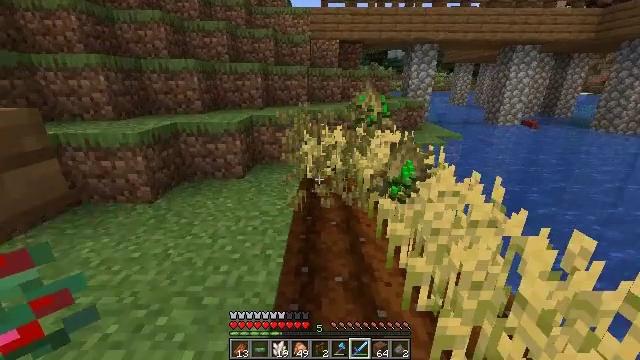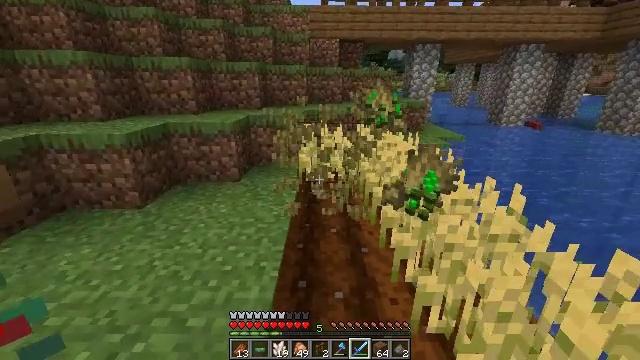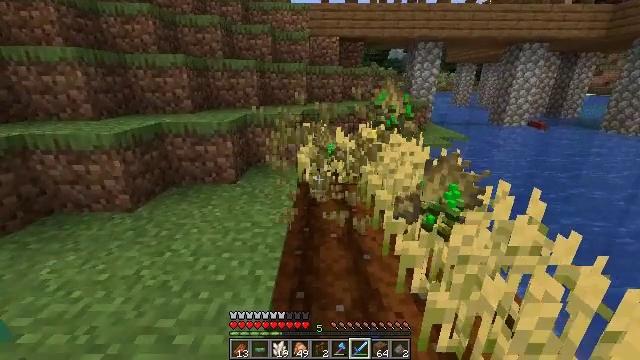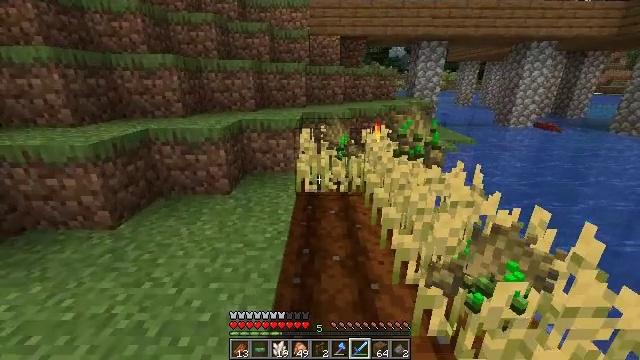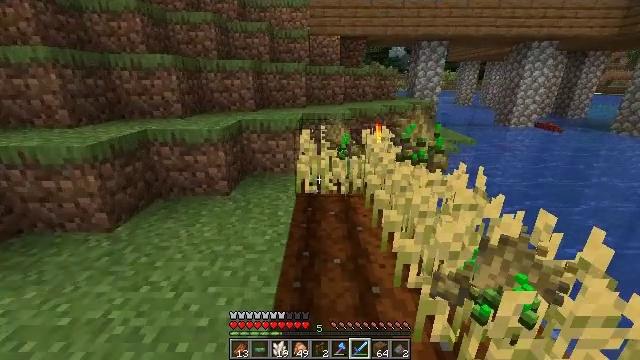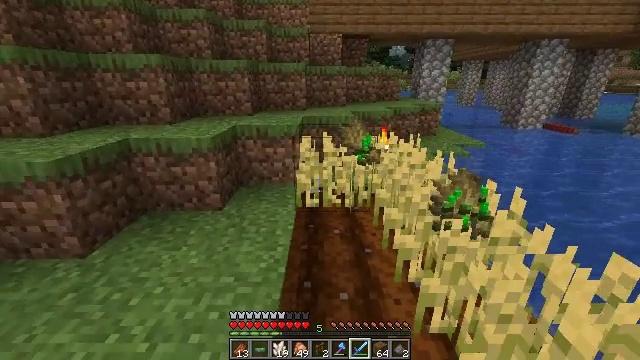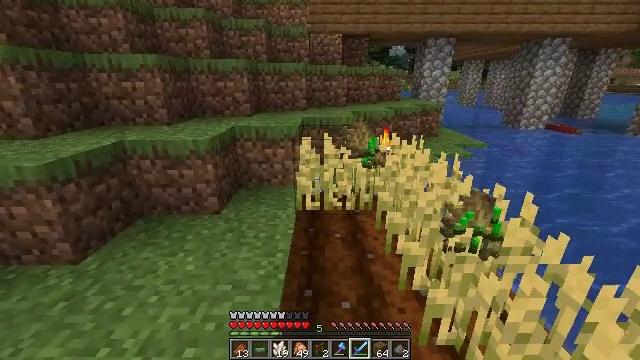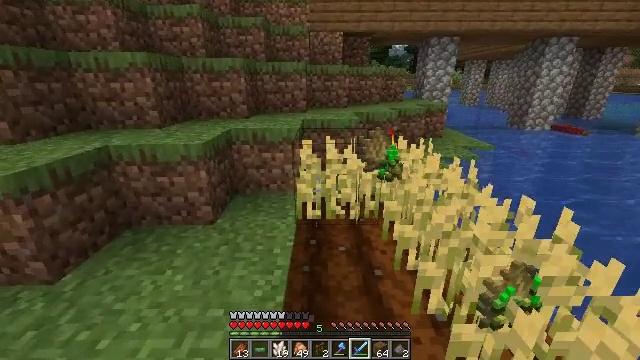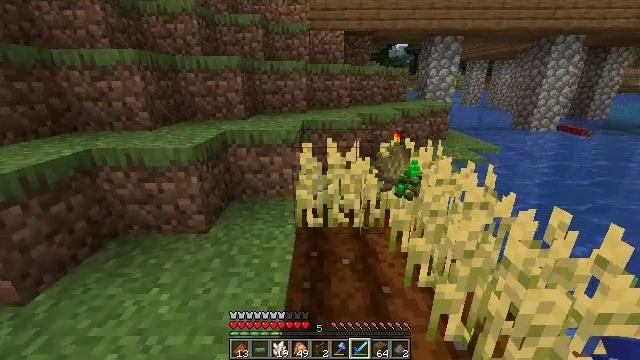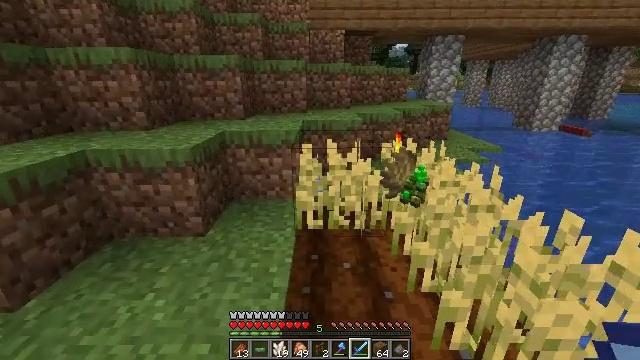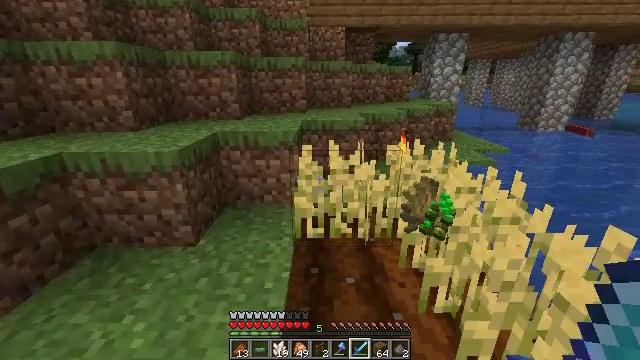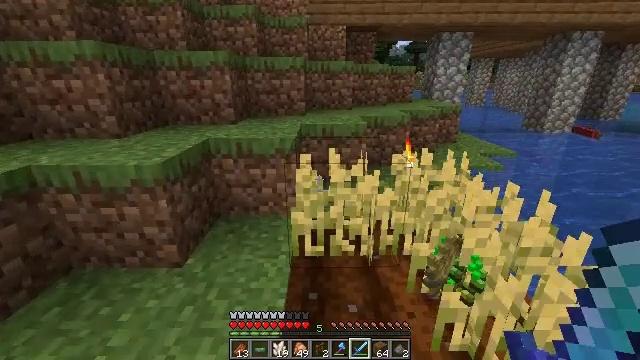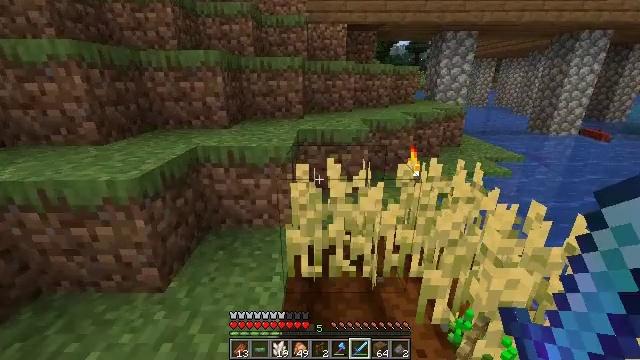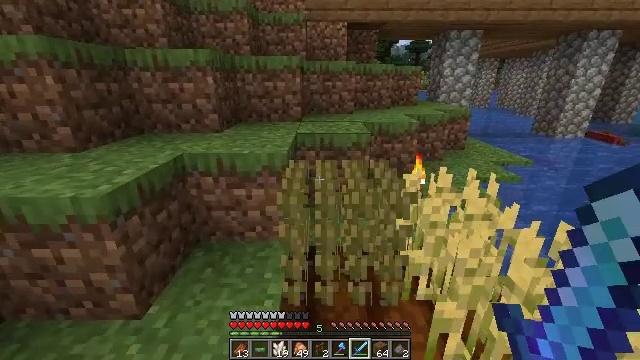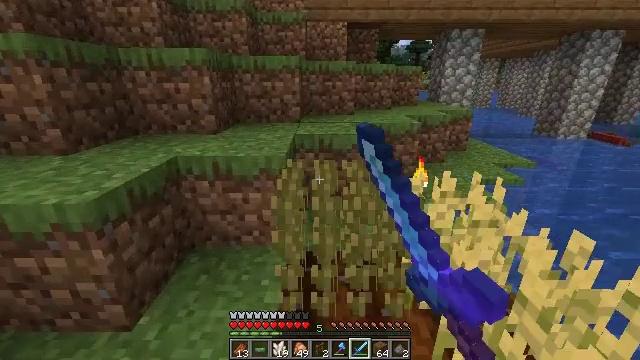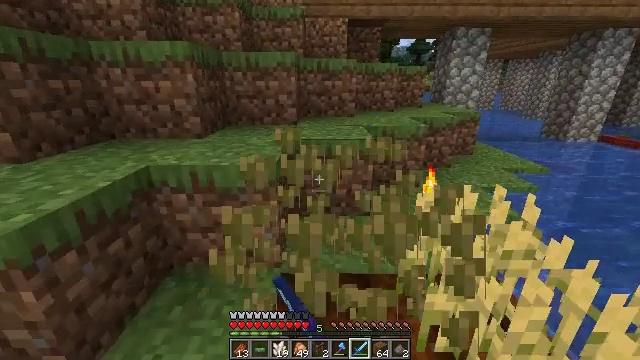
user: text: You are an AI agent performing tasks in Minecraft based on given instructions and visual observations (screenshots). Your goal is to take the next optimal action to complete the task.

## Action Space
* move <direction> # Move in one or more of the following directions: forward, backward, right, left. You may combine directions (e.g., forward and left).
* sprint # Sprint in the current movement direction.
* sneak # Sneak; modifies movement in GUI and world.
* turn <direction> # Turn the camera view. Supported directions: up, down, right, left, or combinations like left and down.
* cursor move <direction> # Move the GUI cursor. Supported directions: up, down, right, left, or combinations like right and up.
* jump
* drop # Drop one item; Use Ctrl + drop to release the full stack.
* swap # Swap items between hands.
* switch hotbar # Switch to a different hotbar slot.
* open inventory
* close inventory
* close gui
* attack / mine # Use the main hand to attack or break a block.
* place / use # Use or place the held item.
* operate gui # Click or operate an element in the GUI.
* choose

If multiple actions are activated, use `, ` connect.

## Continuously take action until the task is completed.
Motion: motion action
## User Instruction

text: Break the mature wheat plants.
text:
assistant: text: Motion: move forward, attack / mine
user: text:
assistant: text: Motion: move forward, attack / mine
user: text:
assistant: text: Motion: move forward, attack / mine
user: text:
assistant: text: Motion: move forward, attack / mine
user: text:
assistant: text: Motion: move forward, attack / mine
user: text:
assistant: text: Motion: move forward
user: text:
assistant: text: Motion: move forward
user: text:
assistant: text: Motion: move forward
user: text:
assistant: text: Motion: move forward
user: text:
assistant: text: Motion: move forward
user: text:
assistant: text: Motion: move forward
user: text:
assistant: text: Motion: move forward
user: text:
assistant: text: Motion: move forward, attack / mine
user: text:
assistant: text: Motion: move forward, attack / mine
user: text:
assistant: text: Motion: move forward
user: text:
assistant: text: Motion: move forward, turn right and down
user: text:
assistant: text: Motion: move forward, turn right and down
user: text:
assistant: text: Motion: move forward, turn right and down
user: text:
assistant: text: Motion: move forward, turn right
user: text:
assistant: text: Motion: move forward, turn right
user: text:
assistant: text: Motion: move forward, turn right
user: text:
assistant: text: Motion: move forward, turn right and down
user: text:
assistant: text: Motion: move forward, turn right and down
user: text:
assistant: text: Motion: move forward, turn right and down
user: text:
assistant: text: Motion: move forward and move left, turn right and down
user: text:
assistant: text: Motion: move forward and move left, turn right and down
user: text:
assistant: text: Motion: move forward and move left, turn right and down
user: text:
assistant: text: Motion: move forward and move left, turn right and down
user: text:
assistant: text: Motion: move forward and move left, turn right
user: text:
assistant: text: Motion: move left, turn right